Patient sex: F
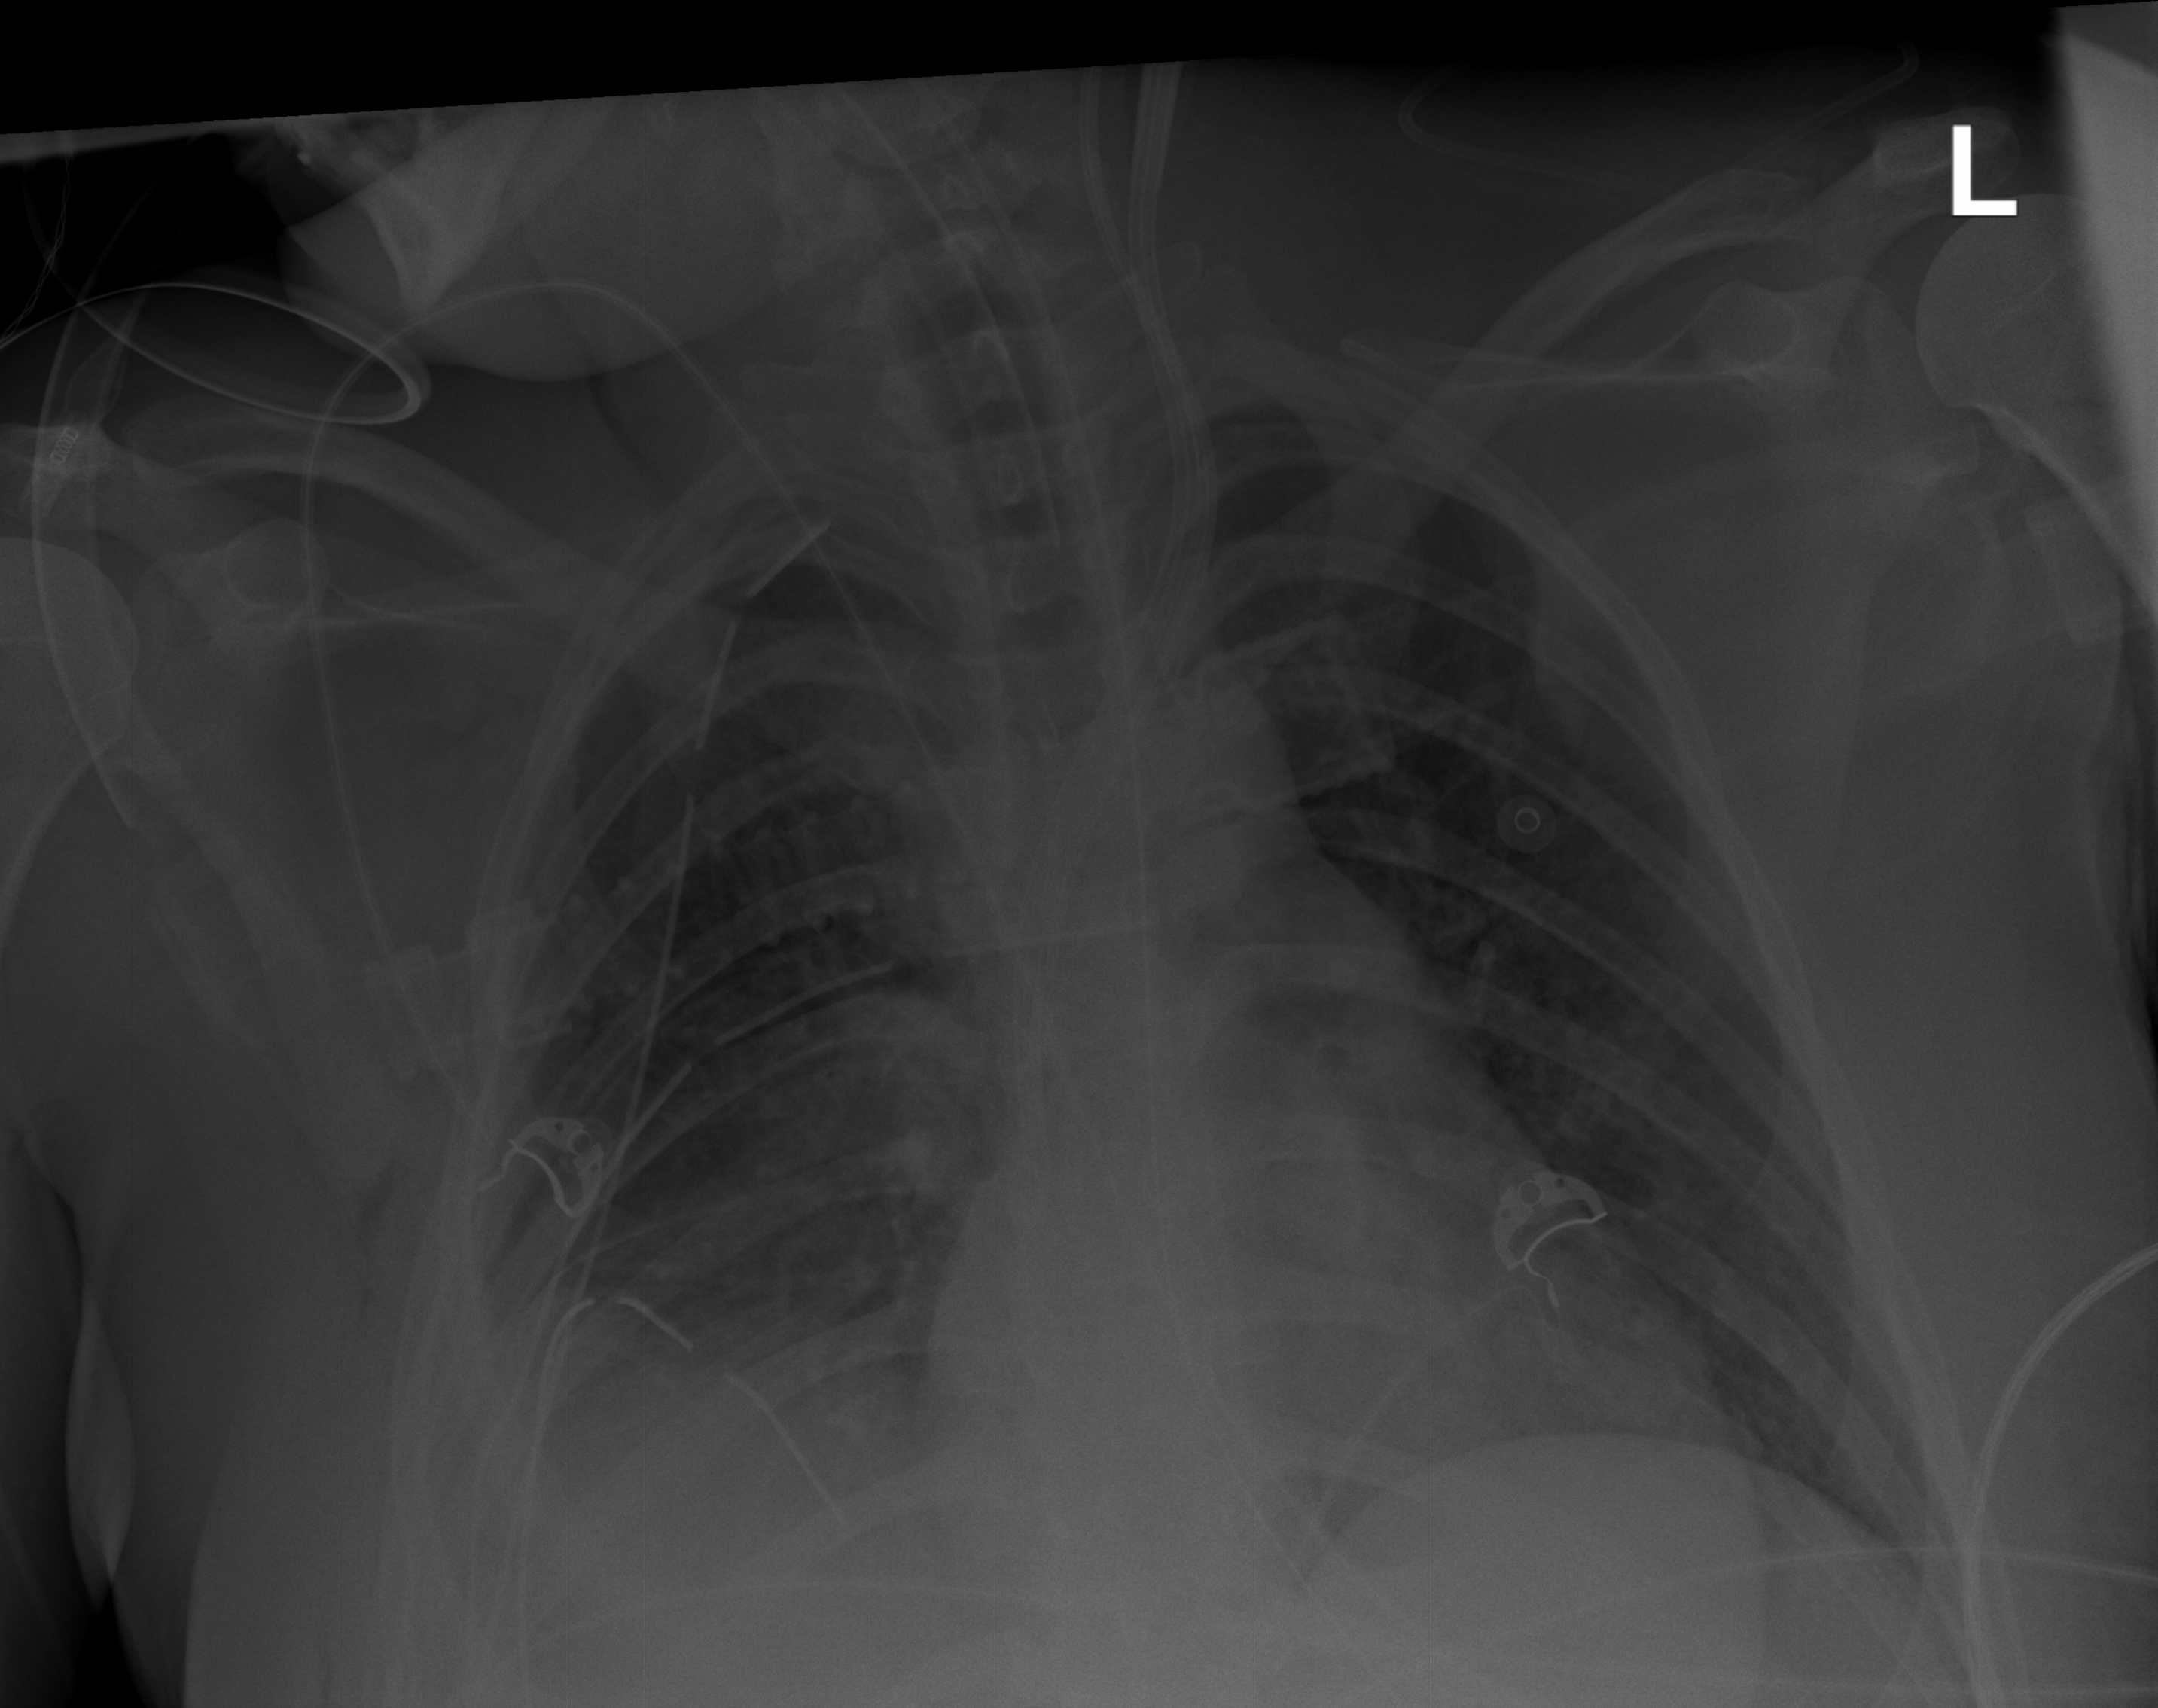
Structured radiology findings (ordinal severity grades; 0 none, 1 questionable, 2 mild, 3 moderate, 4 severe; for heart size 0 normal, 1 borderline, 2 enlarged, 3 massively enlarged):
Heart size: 0
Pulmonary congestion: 0
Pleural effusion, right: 2
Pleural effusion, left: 0
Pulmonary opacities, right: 2
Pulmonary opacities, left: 0
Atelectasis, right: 2
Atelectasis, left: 0